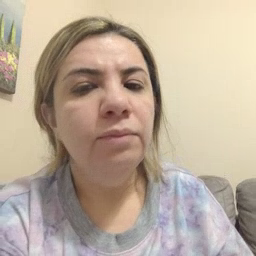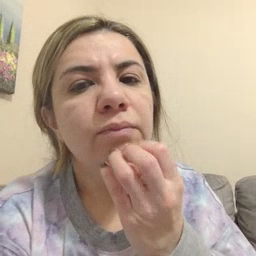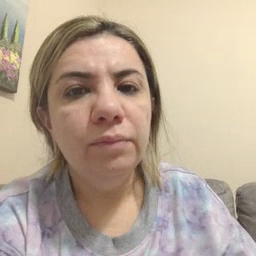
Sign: underwear